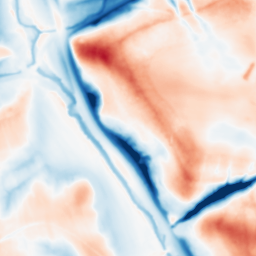
Category: multiscale
Decomposition family: dog_multiscale
Decomposition parameters: sigma_ratio: 2
n_scales: 4
base_sigma: 1
Upsampling method: lanczos
Upsampling parameters: scale: 4
Upsampling scale: 4